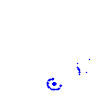
Particle: proton